Interaction volume radius: 10 \u00c5
Interaction volume height: 40 \u00c5
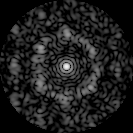
Disorder parameter: 0.7194